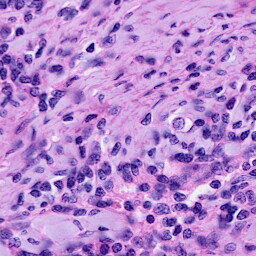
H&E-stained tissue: Cervix